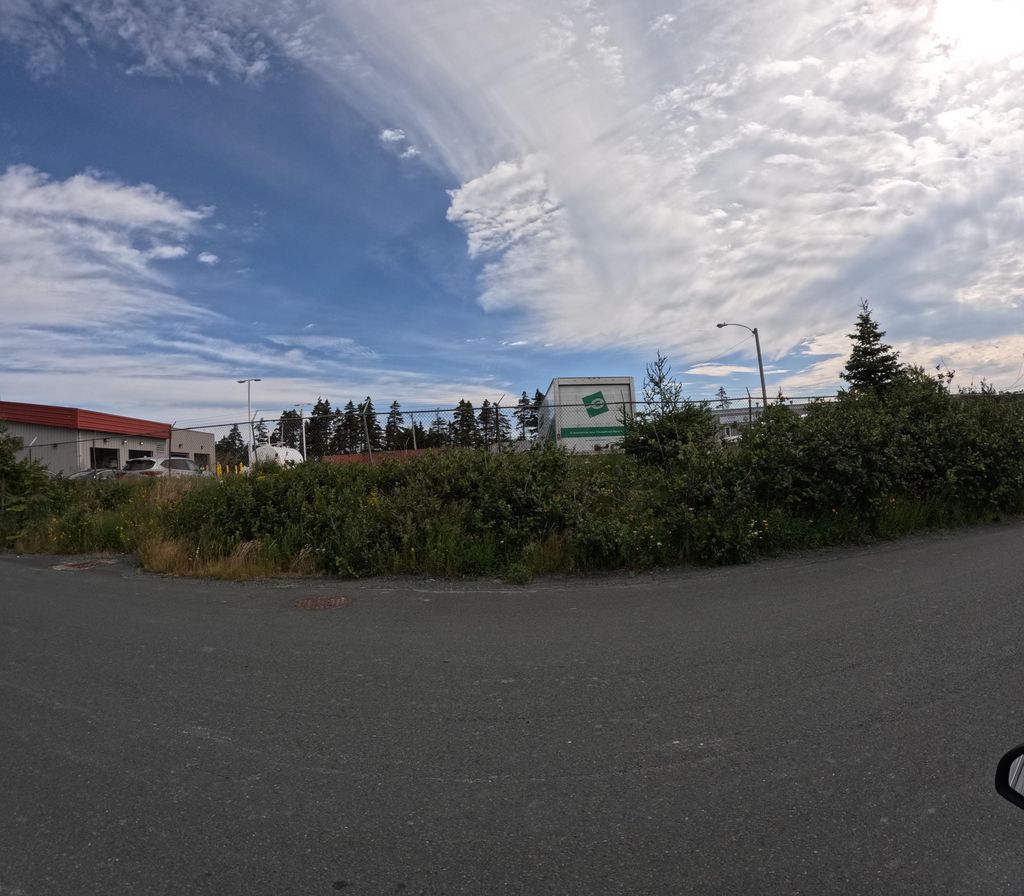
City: st_johns